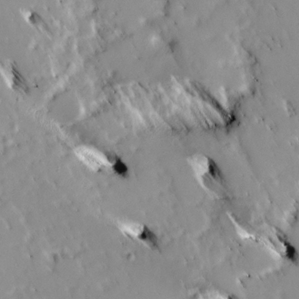
Label: non_frost